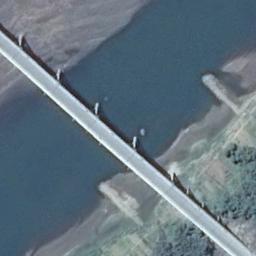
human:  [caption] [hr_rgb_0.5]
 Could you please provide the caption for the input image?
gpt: A bridge built on a blue river and some green plants on one side of the river .

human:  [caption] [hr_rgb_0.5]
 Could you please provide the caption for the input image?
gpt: Many ships docked on both sides of the river .

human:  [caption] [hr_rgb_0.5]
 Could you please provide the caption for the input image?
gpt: A bridge connects the green fields on both sides of the deep blue river .

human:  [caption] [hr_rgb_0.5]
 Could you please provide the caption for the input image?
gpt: A bridge is over the river between the bare land and some trees .

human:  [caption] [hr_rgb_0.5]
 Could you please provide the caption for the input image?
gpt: The bridge is over the river .